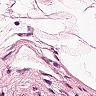
Metastatic tissue present: no